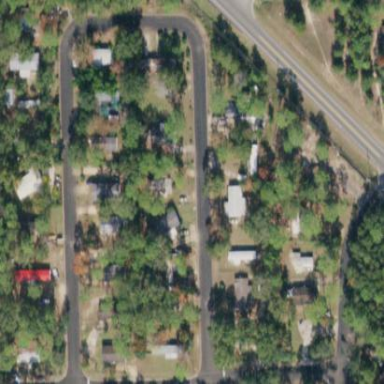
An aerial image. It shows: Residential area known as trailer park.